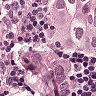
Metastatic tissue present: yes